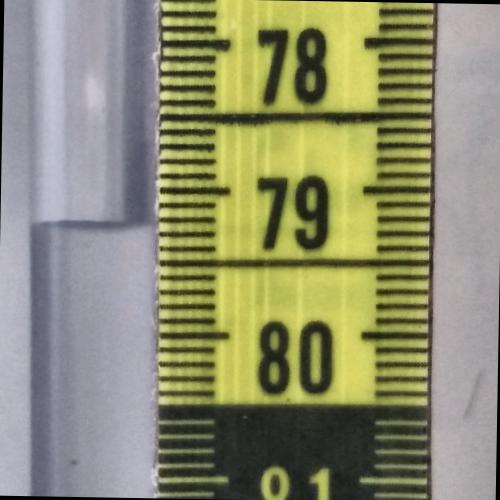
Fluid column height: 79.2 cm